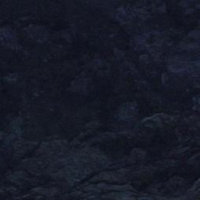
EUNIS habitat code: 26
Species observed at this site:
Anthus trivialis
Turdus merula
Lophophanes cristatus
Troglodytes troglodytes
Anthus spinoletta
Phoenicurus ochruros
Nucifraga caryocatactes
Fringilla coelebs
Garrulus glandarius
Pyrrhocorax graculus
Falco tinnunculus
Picus viridis
Corvus corax
Periparus ater